Question: Hi I've got a DIV that holds a sprite that has around 40 emoticons on it. Its 200px * 100px and each emoticons is around 25*25px.
I want to be able to use a mouse over to explain each emoticon - eg: ':) smile'.

I've been advised to use this code for co-ordinates:
'''
$("#div").mousemove(function(e)
{
var x = e.pageX - this.offsetLeft;
var y = e.pageY - this.offsetTop;
});
'''
and this works great - it shows the mouse position very well - very happy with this.
I'm unsure how to alter this code so that I can pin point areas....
I've tried:
'''
$("#div").mousemove(function(e)
{
var x = e.pageX - this.offsetLeft;
var y = e.pageY - this.offsetTop;
if(x < 1 && x > 25) && (y < 1 && y > 25) {
alert('captured mouse over');
}
});
'''
but this doesn't work - how can I capture specific area events?
thx
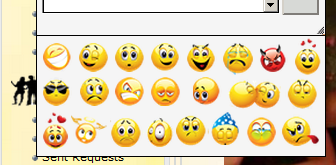
Answer: I would just append empty '<div>' elements to the container, with absolute position, each with the proper title according to mapping you have to define. Code will explain it better:
'''
var iconWidth = 25;
var iconHeight = 25;
var toolTips = {
"0,0": "big grin",
"0,25": "cool",
"25,0": "wink"
};
var container = $("#Container");
container.css("position", "relative");
var totalWidth = container.width();
var totalHeight = container.height();
for (var x = 0; x <= totalWidth; x += iconWidth) {
for (var y = 0; y <= totalHeight; y += iconHeight) {
var toolTip = toolTips[x + "," + y];
if (toolTip) {
var newDiv = $("<div />").css({"position": "absolute", "width": iconWidth + "px", "height": iconHeight + "px", left: x + "px", top: y + "px" }).attr("title", toolTip);
container.append(newDiv);
}
}
}
'''
The mapping is using 'x,y' format e.g. define the tooltip of the icon starting at the given X and Y pixel coordinates.
<URL>